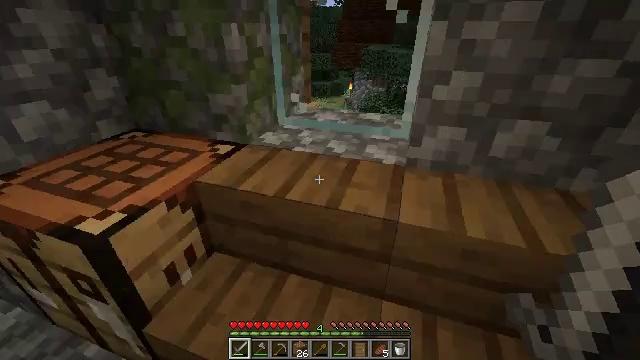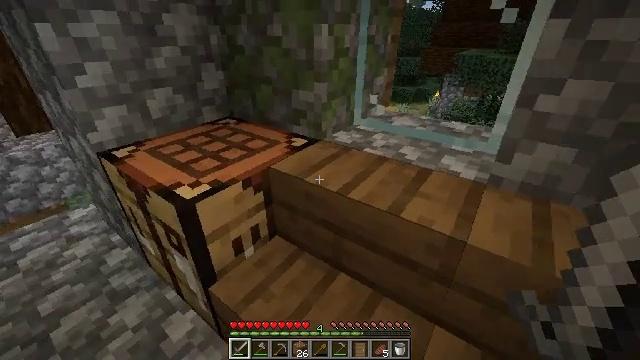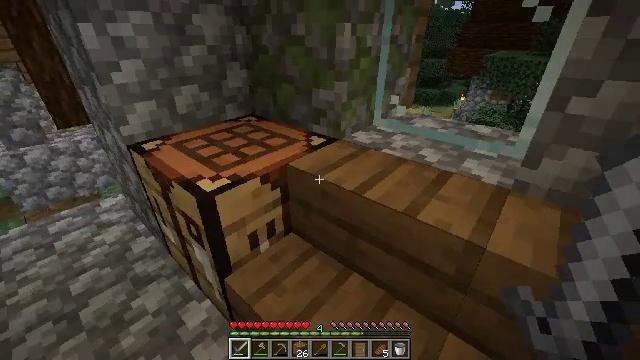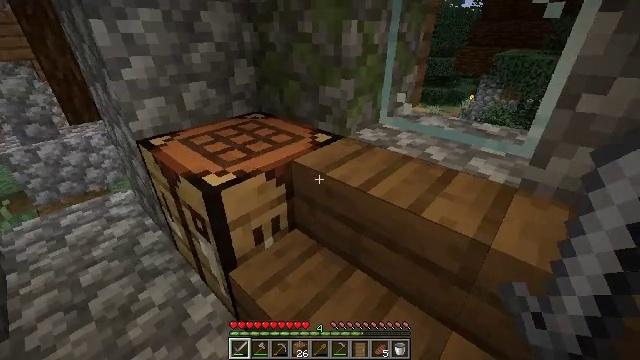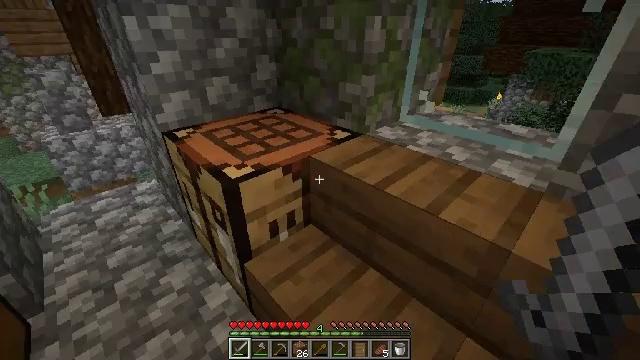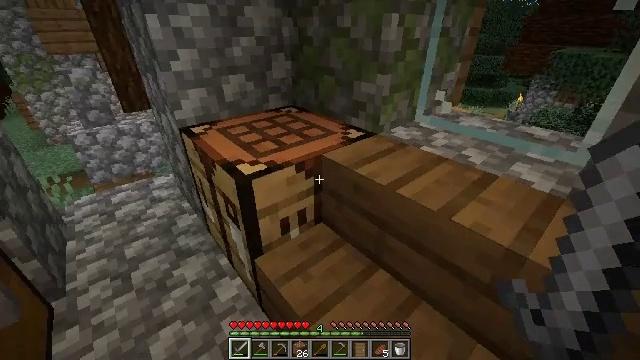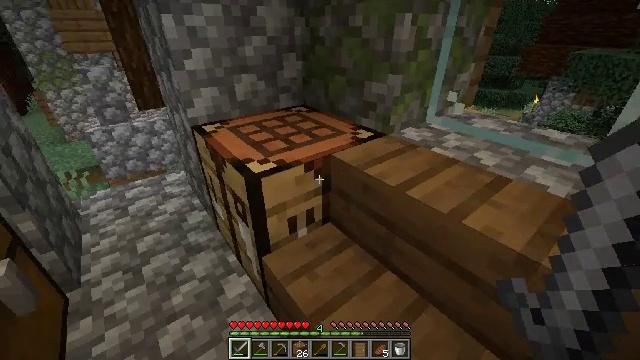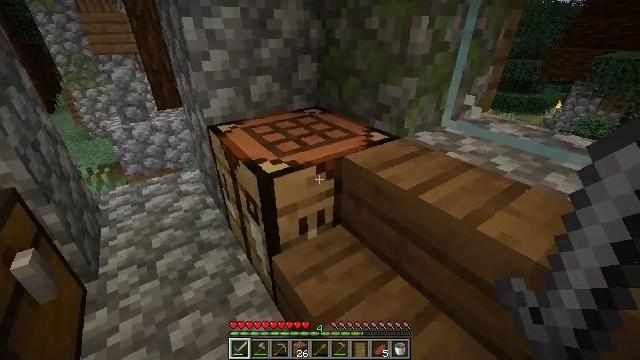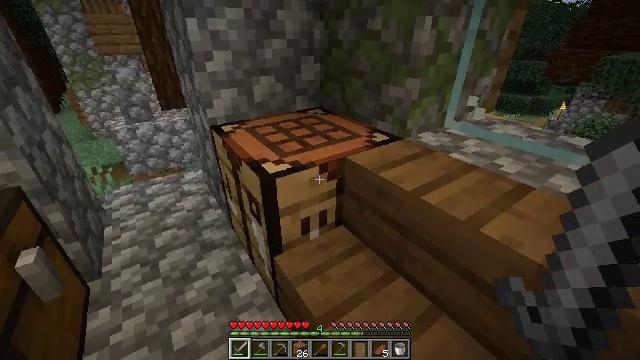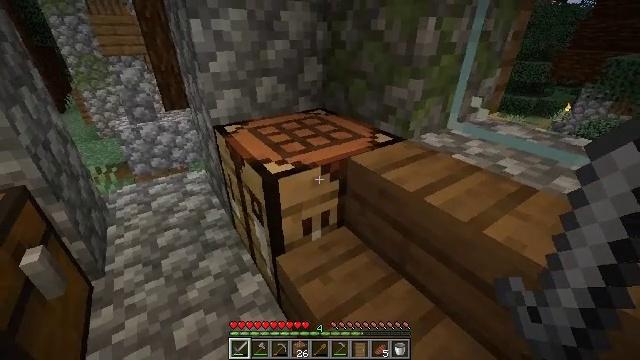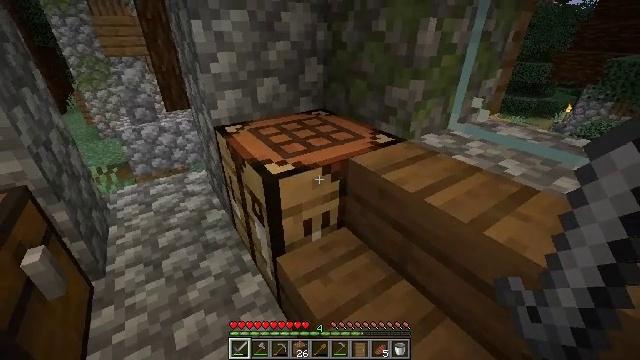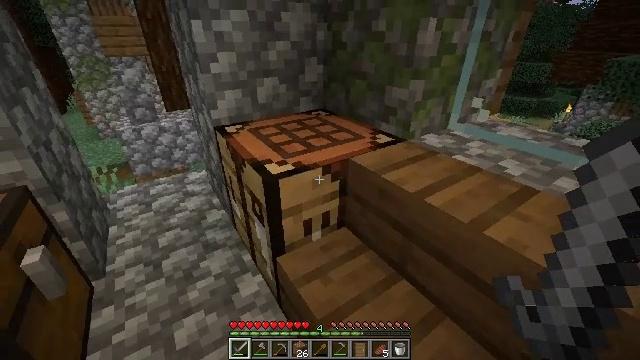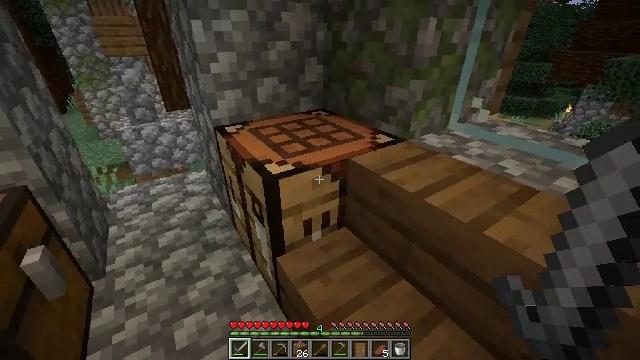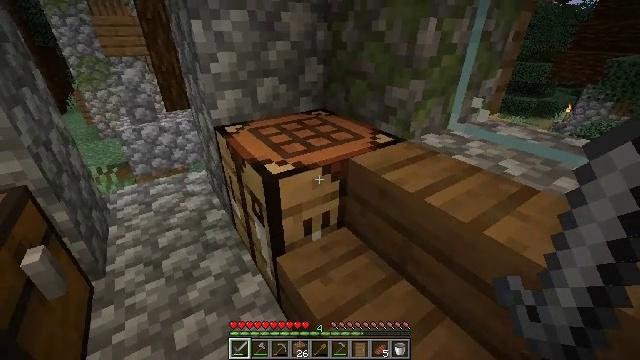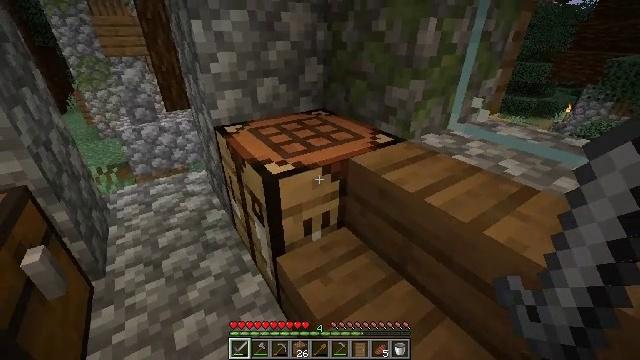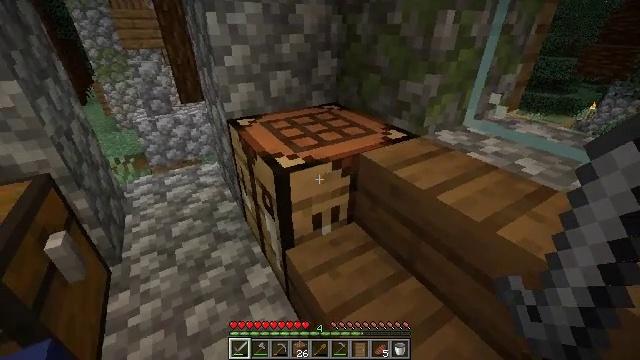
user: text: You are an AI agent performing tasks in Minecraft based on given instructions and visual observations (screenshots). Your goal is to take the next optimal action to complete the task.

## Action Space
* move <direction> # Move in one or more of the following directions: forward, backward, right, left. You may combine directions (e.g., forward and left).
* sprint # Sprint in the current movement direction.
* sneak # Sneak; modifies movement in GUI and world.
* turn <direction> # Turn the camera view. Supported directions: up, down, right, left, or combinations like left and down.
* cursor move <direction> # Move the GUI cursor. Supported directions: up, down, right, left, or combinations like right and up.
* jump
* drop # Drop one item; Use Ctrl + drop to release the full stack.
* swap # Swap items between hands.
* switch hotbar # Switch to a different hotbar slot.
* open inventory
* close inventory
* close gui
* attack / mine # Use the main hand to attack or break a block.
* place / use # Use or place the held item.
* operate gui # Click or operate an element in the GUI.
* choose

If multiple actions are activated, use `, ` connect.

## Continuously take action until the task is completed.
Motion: motion action
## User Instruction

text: Break the spruce door to remove it.
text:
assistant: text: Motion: turn left
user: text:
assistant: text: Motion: turn left
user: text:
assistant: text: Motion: turn left
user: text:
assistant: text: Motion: turn left
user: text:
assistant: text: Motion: turn left
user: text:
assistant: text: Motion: turn left
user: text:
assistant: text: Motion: turn left
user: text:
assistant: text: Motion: no_op
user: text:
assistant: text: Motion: no_op
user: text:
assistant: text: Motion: no_op
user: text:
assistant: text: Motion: no_op
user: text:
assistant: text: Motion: no_op
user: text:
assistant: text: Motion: no_op
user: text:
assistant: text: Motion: no_op
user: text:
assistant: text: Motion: turn left and down
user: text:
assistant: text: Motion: turn left and down
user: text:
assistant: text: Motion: turn left and down
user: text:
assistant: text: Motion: turn left
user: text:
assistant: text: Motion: no_op
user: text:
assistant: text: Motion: no_op
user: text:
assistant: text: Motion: no_op
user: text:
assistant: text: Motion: turn left
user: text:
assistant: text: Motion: no_op
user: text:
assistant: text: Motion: no_op
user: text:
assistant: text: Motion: turn up
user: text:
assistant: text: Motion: no_op
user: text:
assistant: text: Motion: move forward
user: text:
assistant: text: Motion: move forward
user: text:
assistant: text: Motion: move forward, turn left
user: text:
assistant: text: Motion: move forward and move right, turn left